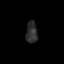
Tissue: skin
Cell type: Epithelial cells
Senescence score: 0.2664
Nuclear area (px): 242
Mean DAPI intensity: 45.446